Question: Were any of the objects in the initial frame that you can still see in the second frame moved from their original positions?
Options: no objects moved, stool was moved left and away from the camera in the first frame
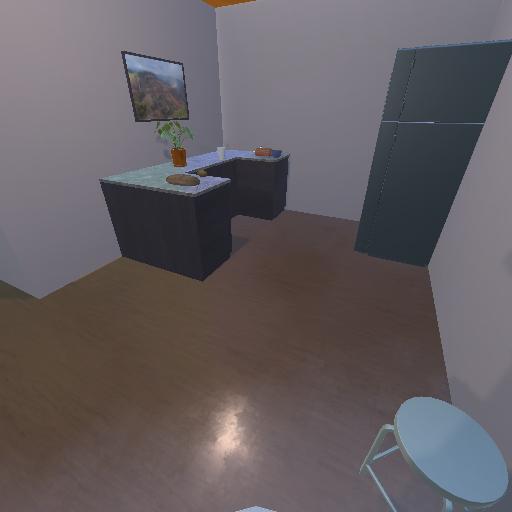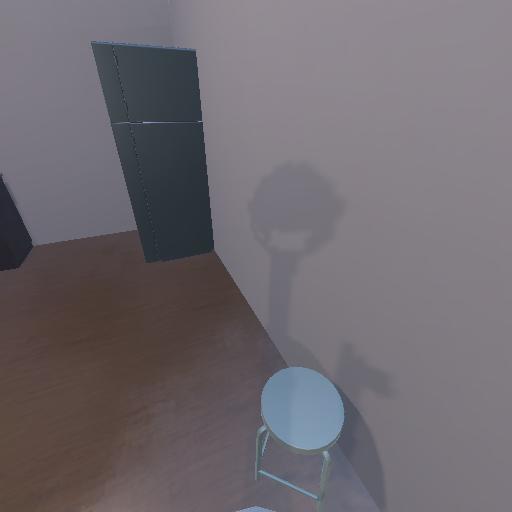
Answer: no objects moved